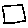
Label: square